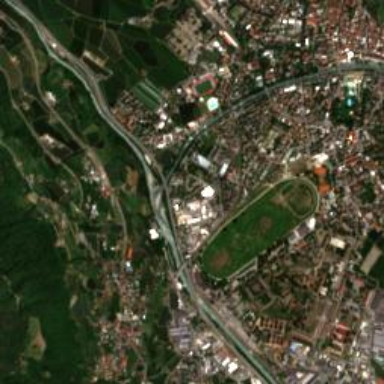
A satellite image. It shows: Sports centre dedicated to horse racing.